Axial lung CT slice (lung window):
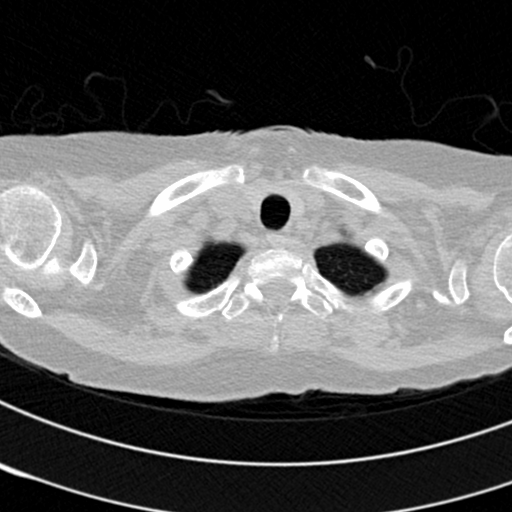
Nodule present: no